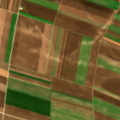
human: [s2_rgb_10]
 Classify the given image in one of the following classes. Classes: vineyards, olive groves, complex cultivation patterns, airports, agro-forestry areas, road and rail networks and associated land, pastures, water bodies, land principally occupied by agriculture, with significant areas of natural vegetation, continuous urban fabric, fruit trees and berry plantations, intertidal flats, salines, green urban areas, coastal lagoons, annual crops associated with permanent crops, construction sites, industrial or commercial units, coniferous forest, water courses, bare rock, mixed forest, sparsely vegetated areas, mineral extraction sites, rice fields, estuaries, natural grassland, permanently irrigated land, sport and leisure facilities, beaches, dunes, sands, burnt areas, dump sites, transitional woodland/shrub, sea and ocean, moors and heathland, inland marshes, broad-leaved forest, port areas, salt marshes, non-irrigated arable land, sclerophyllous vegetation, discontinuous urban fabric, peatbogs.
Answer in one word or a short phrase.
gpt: non-irrigated arable land